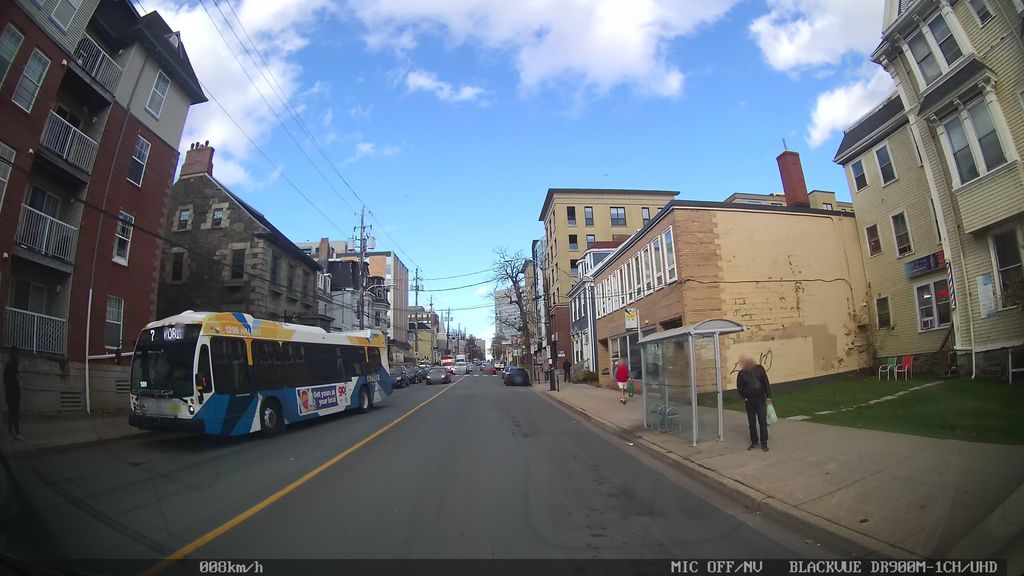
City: halifax